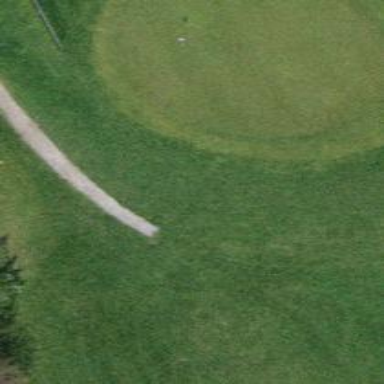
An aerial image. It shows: Grassy area designated as golf fairway.